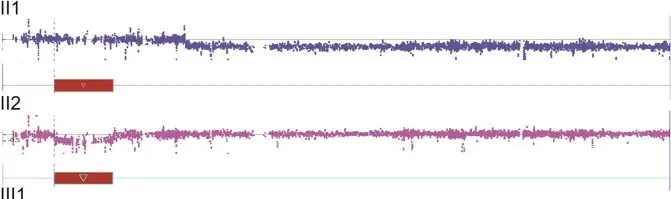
Characteristics of the 5,707 kb and 857 kb deletions of Xq25q26.3 and Xp22.33, respectively. (B and C). SNP array analysis of the fetus (III1) and the couples (II1, II2). (C). The red bar indicates a heterozygous 857 kb deletion in Xp22.33 (chrX: 784,064-1,640,746) in the fetus (III1) and the pregnant proband (II2).
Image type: electrography (emg)